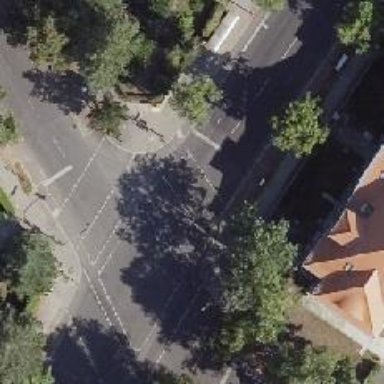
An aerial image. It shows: Road crossing with traffic signals.